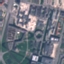
Land use / land cover class: Industrial